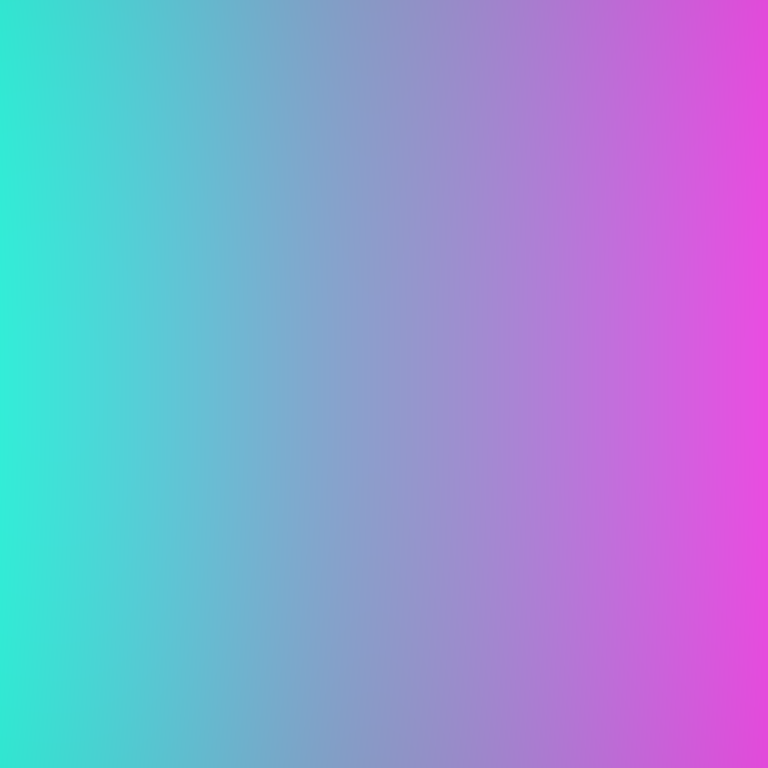
Abstract light effect, smooth gradient from teal to magenta, calm atmosphere, soft glow, no room, no furniture, no objects.